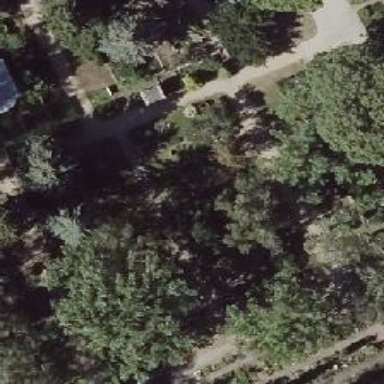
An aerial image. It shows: Tomb in historic cemetery.